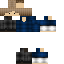
A male human skin with medium skin, wearing brown long hair dressed in a blue tshirt and black pants, featuring a closed mouth.